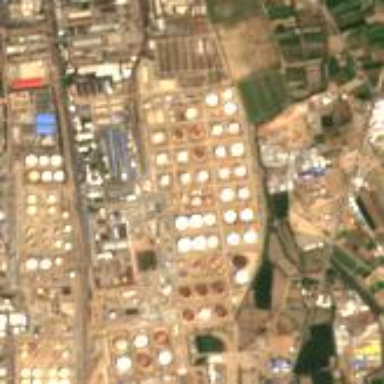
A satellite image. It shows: Industrial area.